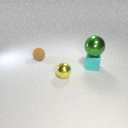
large green metal sphere above small cyan metal cube